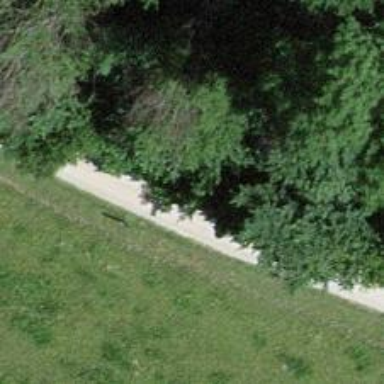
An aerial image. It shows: Compacted track with grade2 surface.